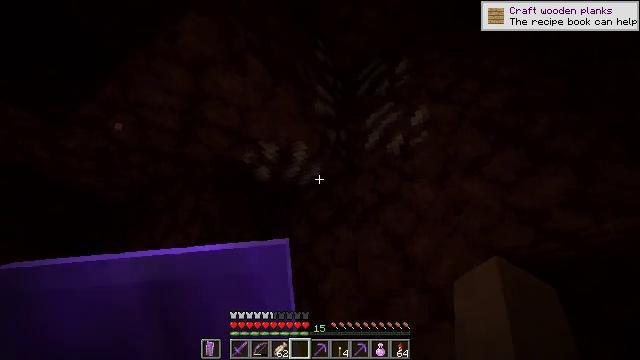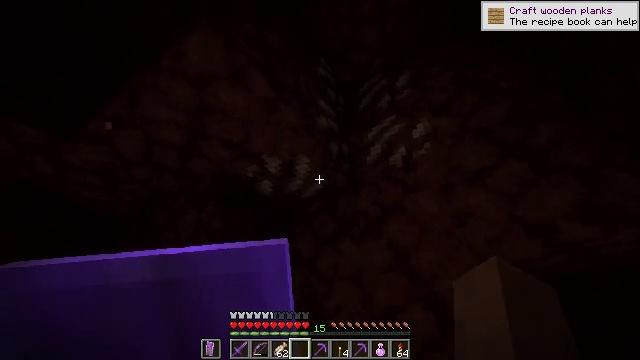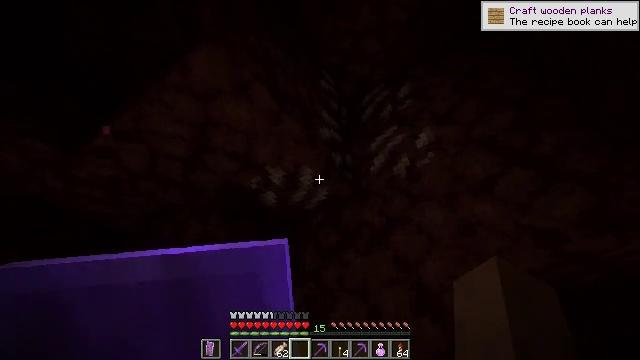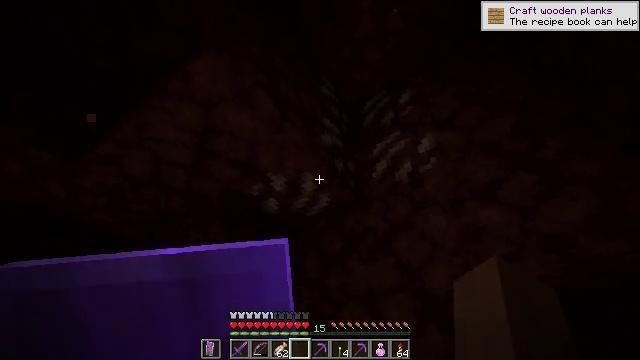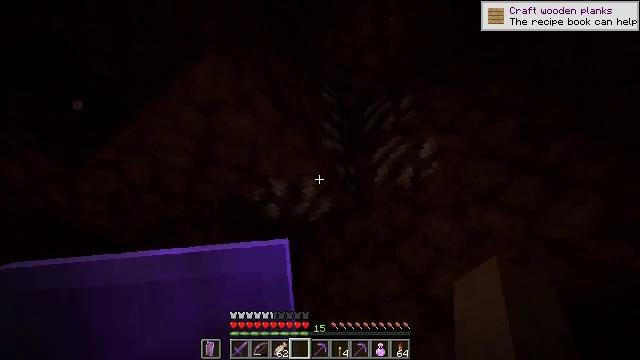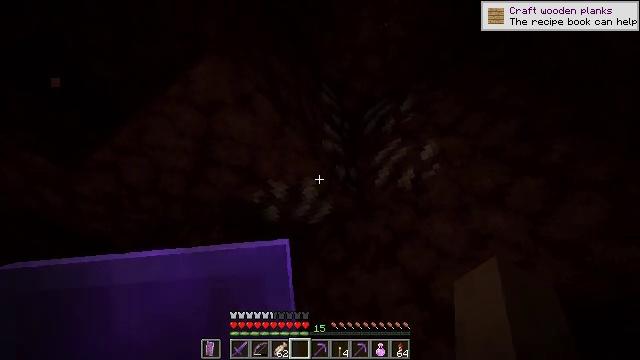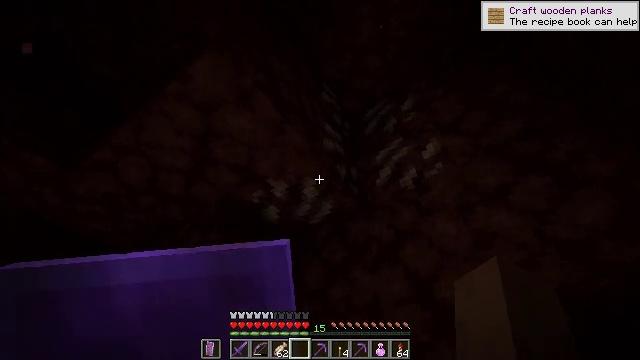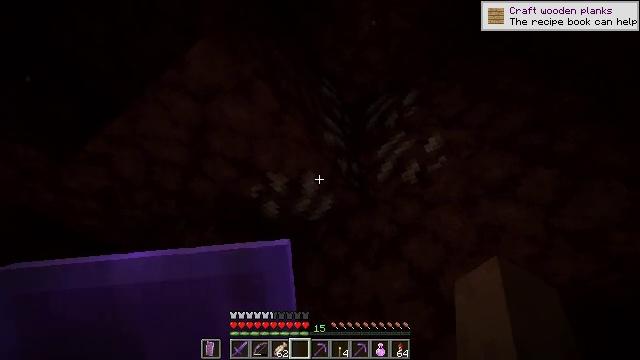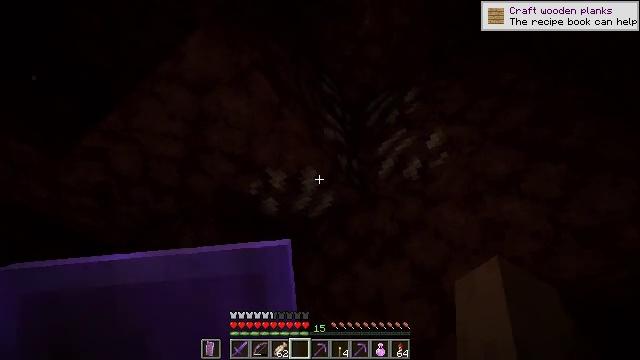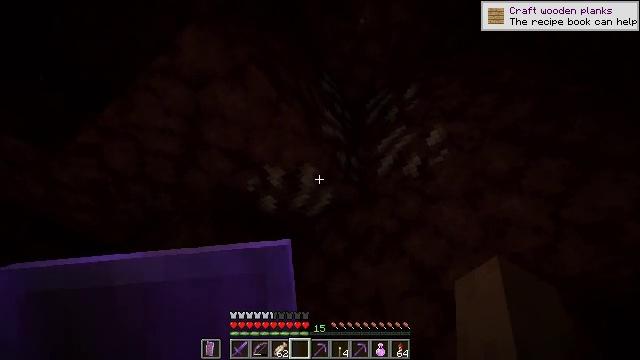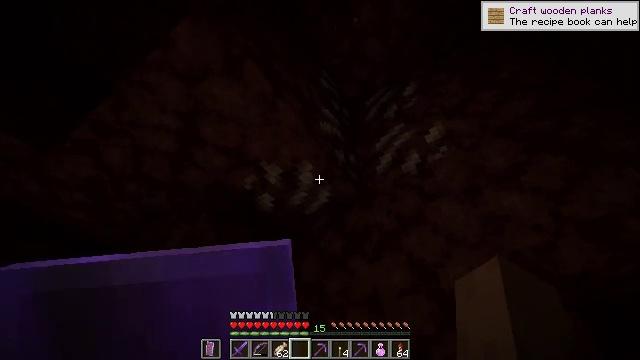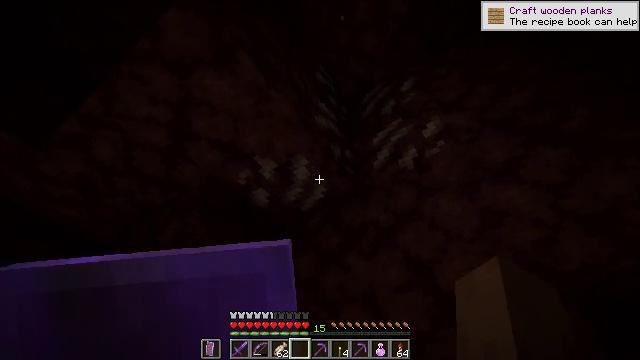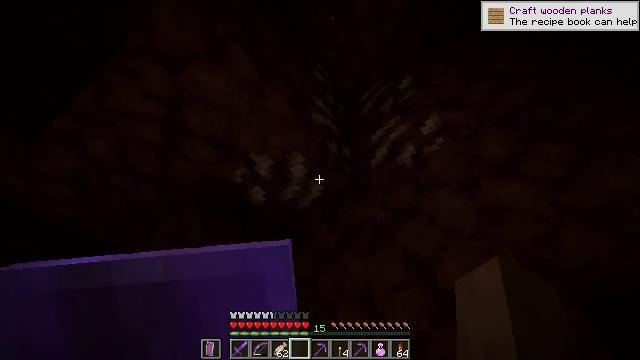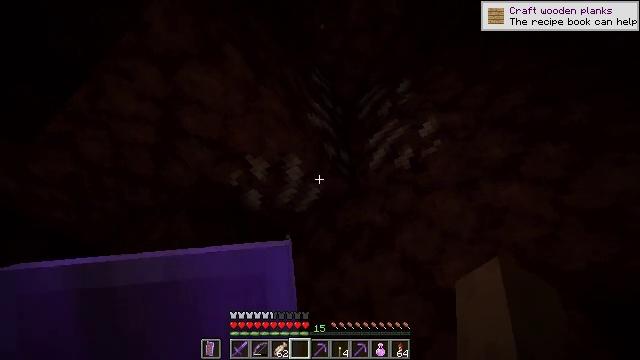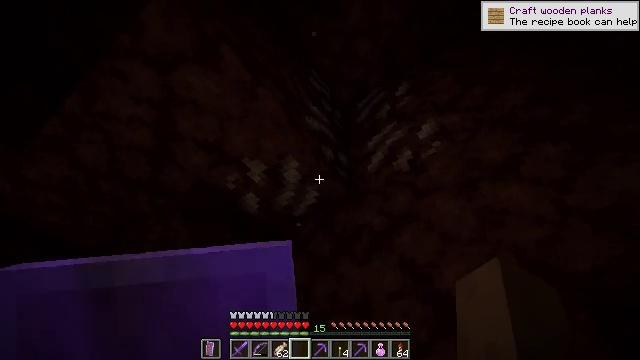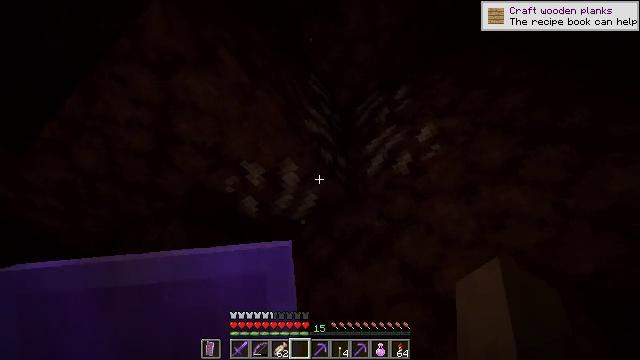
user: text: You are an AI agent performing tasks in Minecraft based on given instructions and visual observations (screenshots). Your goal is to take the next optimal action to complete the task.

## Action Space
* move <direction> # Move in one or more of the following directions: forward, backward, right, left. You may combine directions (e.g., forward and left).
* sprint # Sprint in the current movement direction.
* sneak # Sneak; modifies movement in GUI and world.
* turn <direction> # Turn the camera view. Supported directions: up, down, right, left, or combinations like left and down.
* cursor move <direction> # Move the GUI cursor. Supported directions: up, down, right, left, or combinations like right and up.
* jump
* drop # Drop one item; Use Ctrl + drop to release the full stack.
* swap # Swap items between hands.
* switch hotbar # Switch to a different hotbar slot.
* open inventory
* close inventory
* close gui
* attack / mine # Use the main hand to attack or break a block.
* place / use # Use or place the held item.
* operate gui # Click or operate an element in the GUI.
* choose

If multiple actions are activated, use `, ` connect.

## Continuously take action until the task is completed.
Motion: motion action
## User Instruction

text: Collect nether quartz from the ore block.
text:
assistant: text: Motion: sneak, turn up
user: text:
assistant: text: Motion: sneak, turn left and up
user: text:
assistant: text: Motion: move forward, sneak, turn up
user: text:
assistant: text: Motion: move forward, sneak, turn up
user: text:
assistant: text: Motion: move forward, sneak, turn up
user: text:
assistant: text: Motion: move forward, sneak
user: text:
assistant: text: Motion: move forward, sneak
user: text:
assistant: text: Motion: move forward, sneak
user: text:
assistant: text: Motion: move forward, sneak
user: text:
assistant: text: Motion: move forward, sneak
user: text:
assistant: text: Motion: move forward, sneak
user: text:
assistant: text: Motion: move forward, sneak
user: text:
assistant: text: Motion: move forward, sneak, turn up
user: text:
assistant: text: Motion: move forward, sneak, turn up
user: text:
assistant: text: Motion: move forward, sneak, turn up
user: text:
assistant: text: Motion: move forward, sneak
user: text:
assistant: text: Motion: move forward, sneak
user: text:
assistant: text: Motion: move forward, sneak
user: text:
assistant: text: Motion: move forward, sneak
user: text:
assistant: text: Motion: sneak
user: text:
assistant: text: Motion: sneak
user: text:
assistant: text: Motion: sneak
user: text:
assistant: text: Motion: sneak
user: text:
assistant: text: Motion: sneak
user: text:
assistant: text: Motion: sneak
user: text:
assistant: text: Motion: sneak
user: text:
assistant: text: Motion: sneak
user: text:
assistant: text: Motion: sneak
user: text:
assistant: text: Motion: sneak
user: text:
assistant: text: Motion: sneak